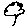
Label: tree